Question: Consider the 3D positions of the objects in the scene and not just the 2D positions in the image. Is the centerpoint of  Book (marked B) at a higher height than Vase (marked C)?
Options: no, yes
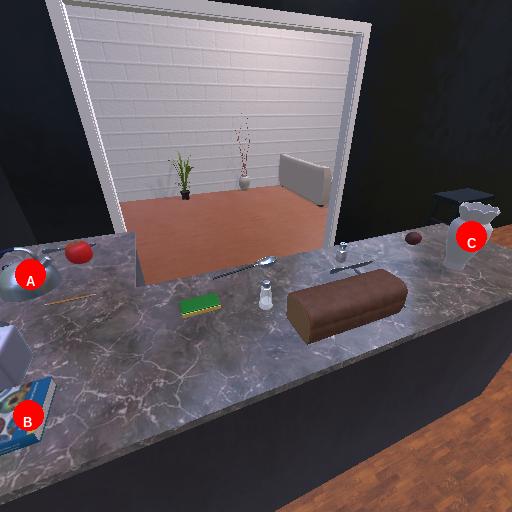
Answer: no